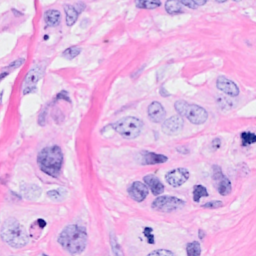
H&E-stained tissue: Breast